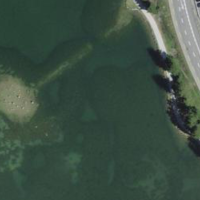
EUNIS habitat code: 14
Species observed at this site:
Trifolium pratense